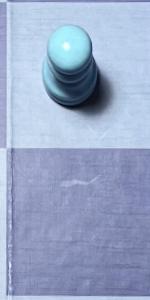
Label: Empty